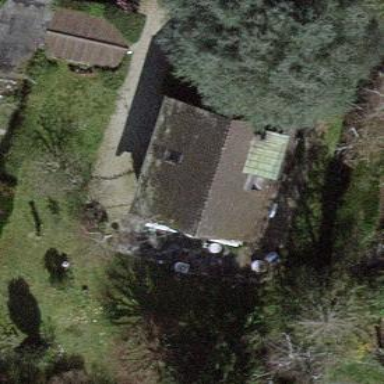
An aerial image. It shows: Garden enclosed by fence.